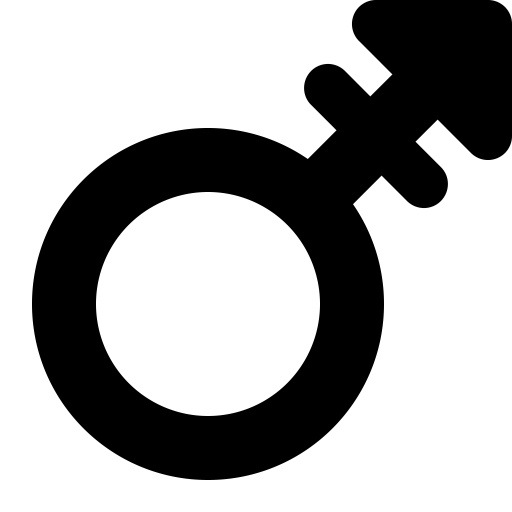
Tags: icon, FontAwesome, fa-icon, solid, mars, stroke